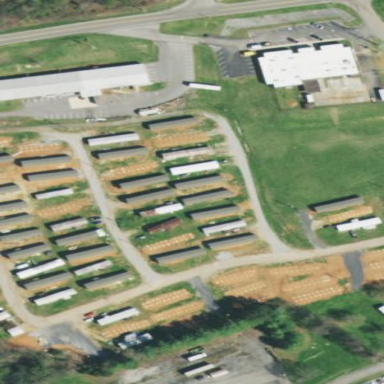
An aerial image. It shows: Residential area designated as trailer park.